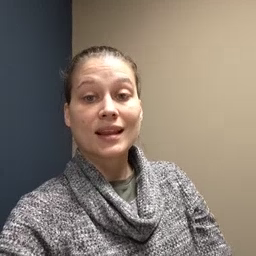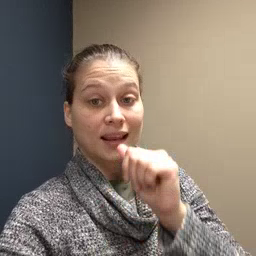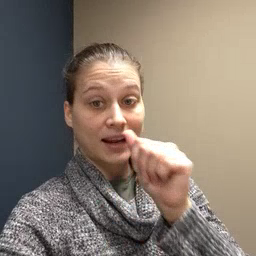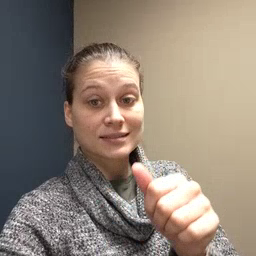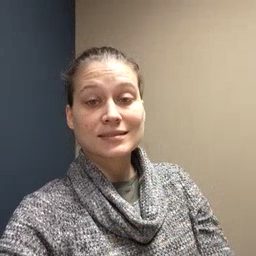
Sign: nuts